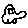
Label: car